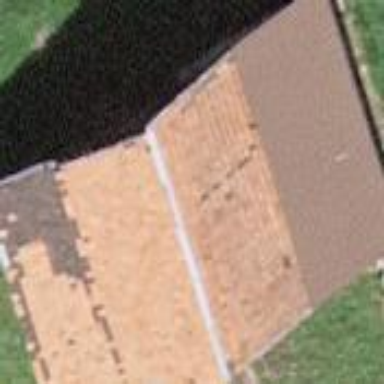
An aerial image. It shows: Barn.